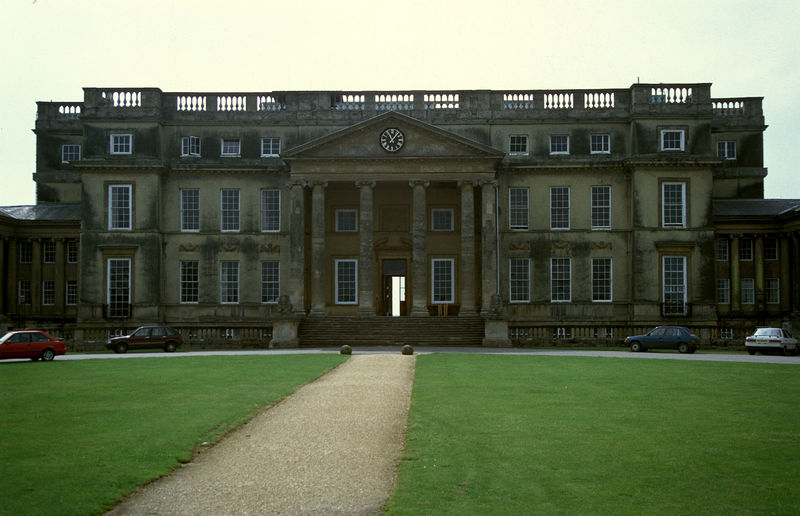
Titel: Stowe House, Hauptbau, Nordfassade
Künstler: Sir John Vanbrugh
Standort: Stowe, Buckinghamshire
Institution: Stowe House
Schlagwörter: blau, himmel, grün, ocker, sand, braun, fenster, grau, licht, schwarz, strasse, säulen, terasse, tür, weiss, gebäude, gras, haus, park, parkanlage, rasen, rot, schloss, weg, wiese, architektur, stein, steine, weite, brüstung, gitter, sonne, klassizismus, england, renaissance, garten, balkon, sitz, fassade, italien, pflaster, spuren, giebel, sprossenfenster, allee, rand, auto, wagen, treppe, treppen, architecture, balcony, columns, palace, red, steps, white, black, country, dark, gray, green, grey, old, windows, yellow, uhr, picture, aufgang, brown, geländer, stufe, stufen, tor, foto, fotografie, photographie, eingang, treppenstufen, offen, antike, rechteck, palast, balustrade, bahnhof, darstellung, kapitelle, kapitell, photo, halbkreis, portal, villa, seiten, löwen, voluten, herrschaftlich, anwesen, gut, residenz, ionisch, portikus, greek, sky, stone, building, house, lane, roof, auffahrt, zufahrt, herrenhaus, ballustrade, tempel, grass, light, entrance, path, shutters, dorisch, klassik, castle, palazzo, parlament, autos, fahrzeuge, englisch, wings, landsitz, clock, door, frames, fesnter, bauwerk, colonne, schottland, mittelrisalit, profanbau, attika, hofseite, vorplatz, pediment, vorhalle, zweistöckig, gliederung, attikageschoss, imposant, vestibül, anbauten, durchsicht, regierung, facade, front, manor, mansion, symmetry, baluster, lawn, walk, säle, parken, school, vorfahrt, chateau, palais, torbau, hauptgebäude, cottage, uhrzeit, sidewalk, pkw, zentralsymmetrie, row, tan, stones, ionic, photograph, großbritannien, boller, dachaufbau, dirty, europe, car, alt, time, gemäuer, atos, dachstock, grandios, hauptkörper, cars, grand, automobile, stucco, walkway, pathway, estate, säule, renault 5, pillars, #fenster, 80er, capitals, georgian, kugel, gravel, hervorgehoben, coloumn, grounds, dreiostöckig, basäulen, pkws, aging, stately, parked, rathaus, open door, color photograph, pains, palladisch, ionische säilen, neopalladisch, english architecture, period building, fünf nach elf, equilibrium, einfahrt, deventure, cut grass, parked cars, landscape photo